Question: '''
Paint p = new Paint();
p.setAntiAlias(true);
p.setColor(Color.DKGRAY);
int y=getWindowManager().getDefaultDisplay().getWidth();
Config conf = Bitmap.Config.RGB_565;
Bitmap bmp =Bitmap.createBitmap(y,y,conf);
Canvas c = new Canvas(bmp);
c.drawCircle(y/2 ,y/2, y/3, p);
iv.setBackgroundDrawable(new BitmapDrawable(bmp));
'''
By this code i do get circle ,which is looking as:-

Now the problem is that it doesnt look like a true circle ,and it looks like an oval shape..
So what should i do ??
Thanks in advance,....
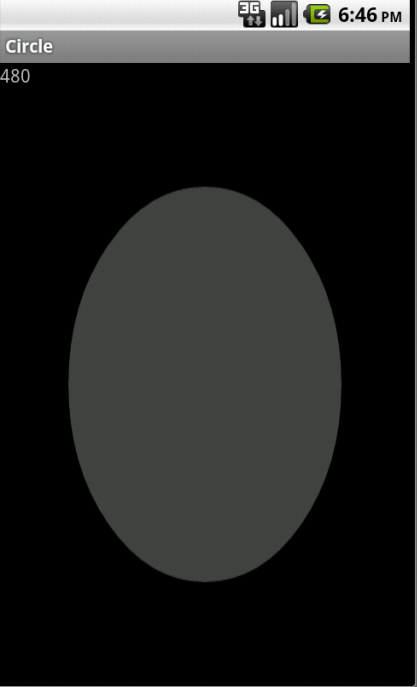
Answer: '''
iv.setBackgroundDrawable(new BitmapDrawable(bmp));
'''
use <URL>' to 'FIT_CENTER'